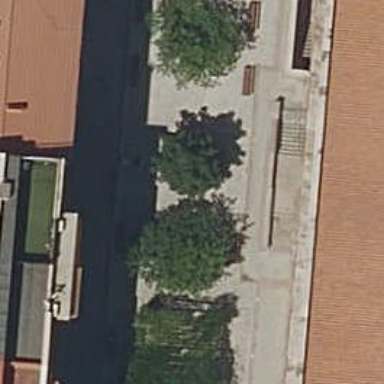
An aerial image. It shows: Brown bench in the vicinity.